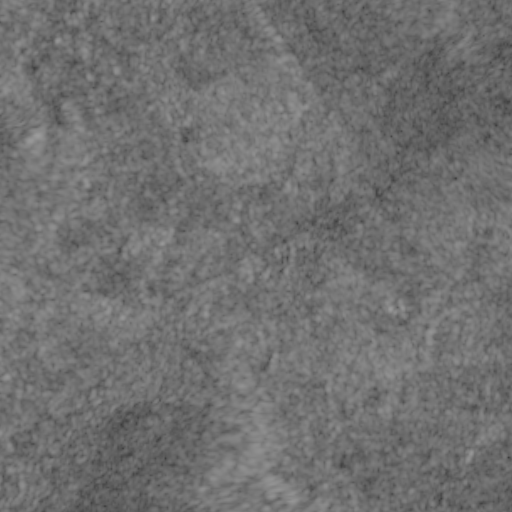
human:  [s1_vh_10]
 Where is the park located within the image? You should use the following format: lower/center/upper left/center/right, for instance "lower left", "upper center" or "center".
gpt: The park is located in the center right of the image.
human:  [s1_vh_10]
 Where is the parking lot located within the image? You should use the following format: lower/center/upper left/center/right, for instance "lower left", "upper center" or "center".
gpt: The parking lot is located in the upper center of the image.
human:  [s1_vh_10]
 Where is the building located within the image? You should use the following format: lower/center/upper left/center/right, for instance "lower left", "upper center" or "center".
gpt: There is no building in the image.

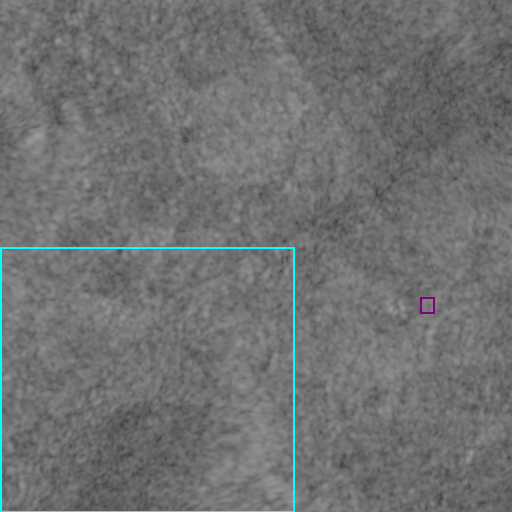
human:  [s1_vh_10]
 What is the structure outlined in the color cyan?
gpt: The structure outlined in cyan is a crop field.
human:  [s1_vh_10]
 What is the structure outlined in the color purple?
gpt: The structure outlined in purple is a park.
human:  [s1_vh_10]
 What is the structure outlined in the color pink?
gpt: There is no pink outline.